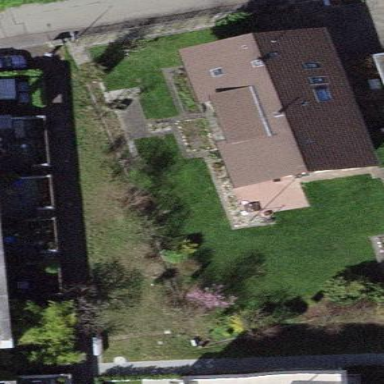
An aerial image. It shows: Detached building.